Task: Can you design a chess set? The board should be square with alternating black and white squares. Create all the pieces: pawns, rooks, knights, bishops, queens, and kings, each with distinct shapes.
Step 5110:
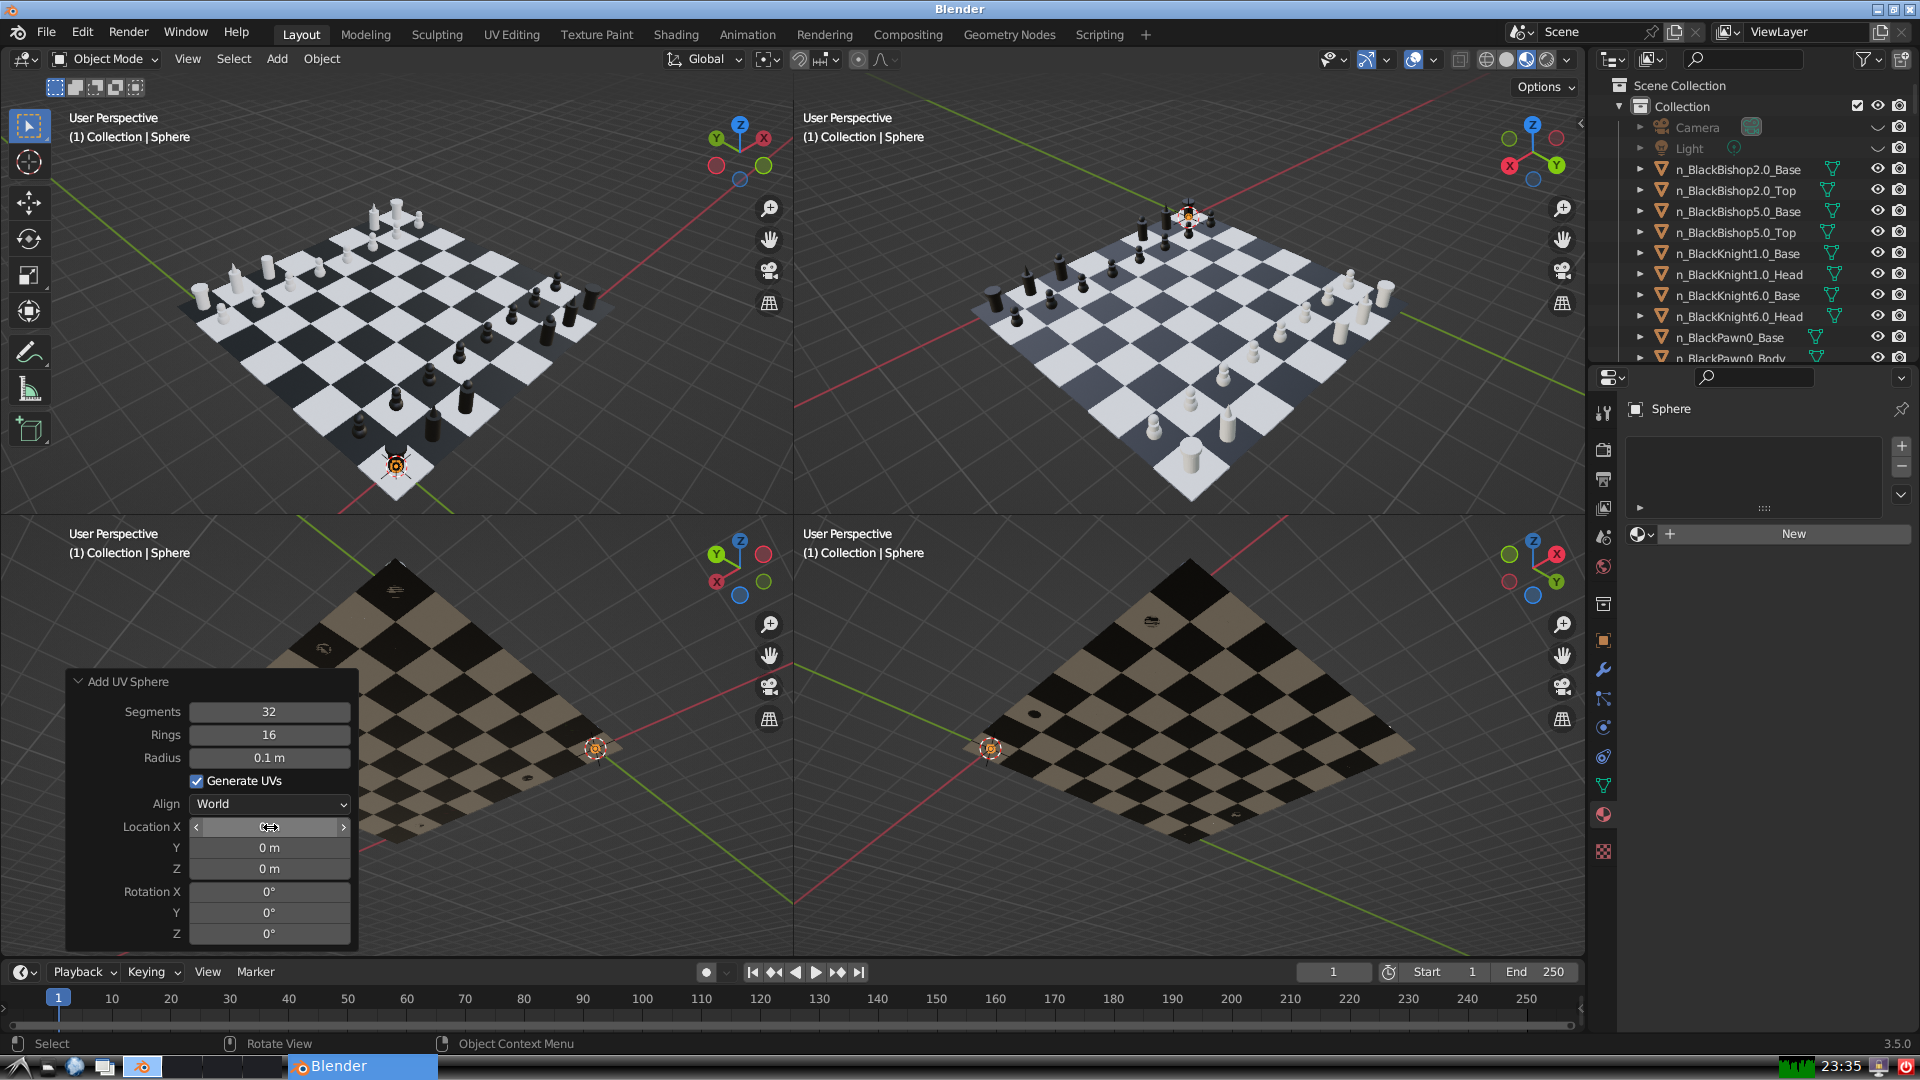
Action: click: no